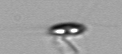
Label: pennate